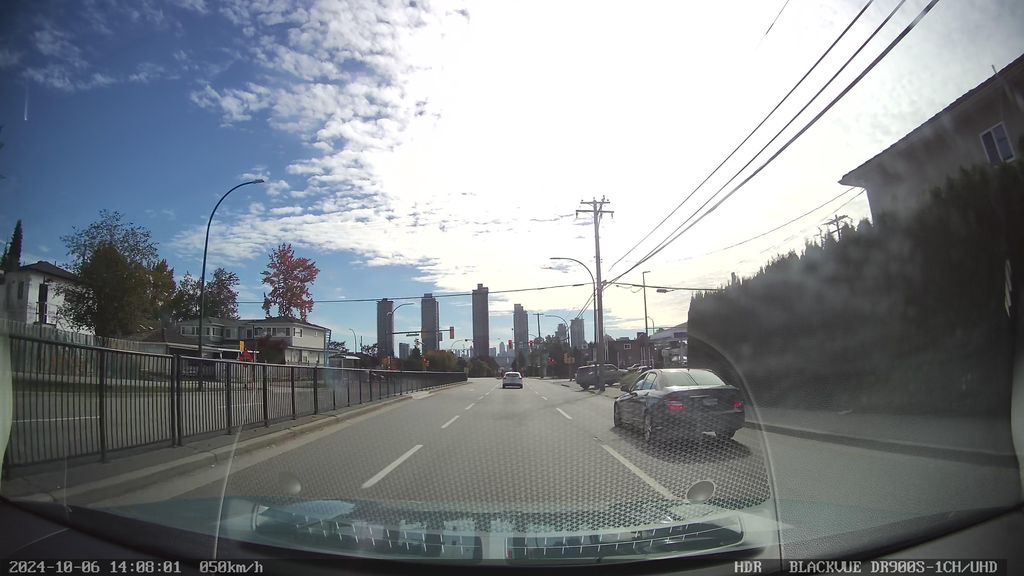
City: vancouver